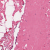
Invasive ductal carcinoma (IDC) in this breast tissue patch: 0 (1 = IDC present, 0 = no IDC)